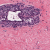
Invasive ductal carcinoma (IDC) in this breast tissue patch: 0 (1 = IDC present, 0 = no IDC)